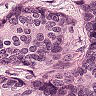
Metastatic tissue present: yes